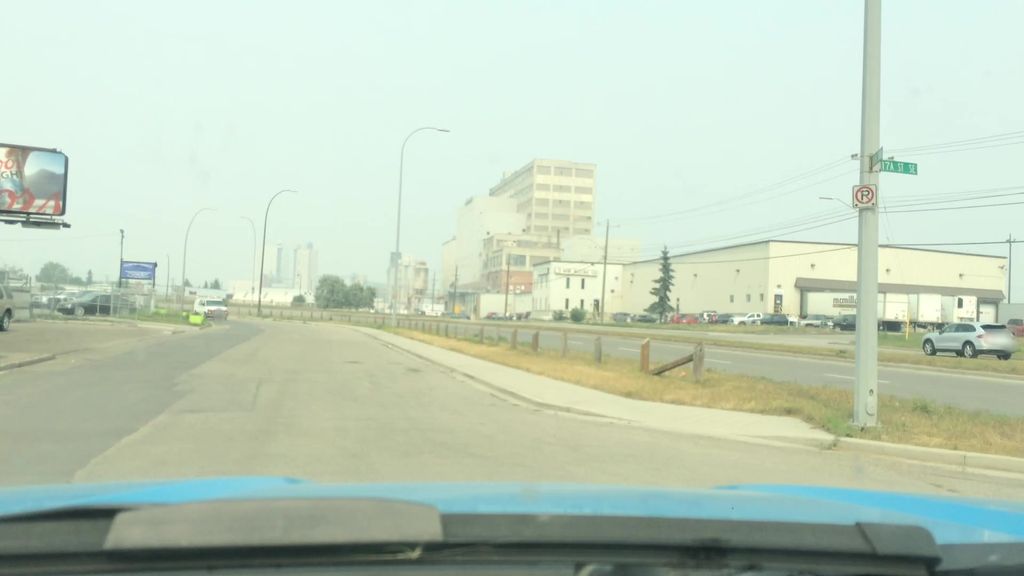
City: calgary